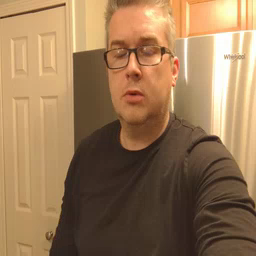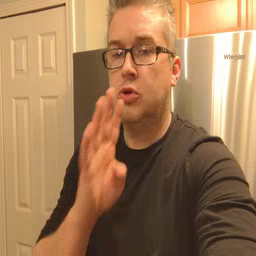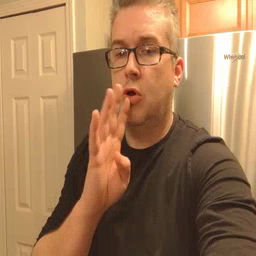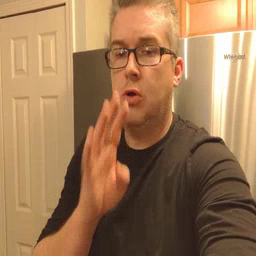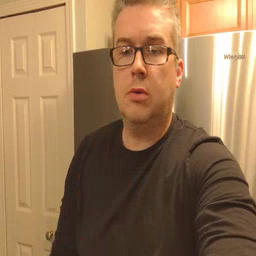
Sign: talk